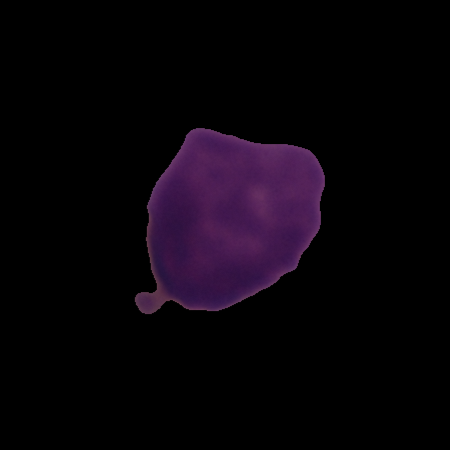
Label: healthy